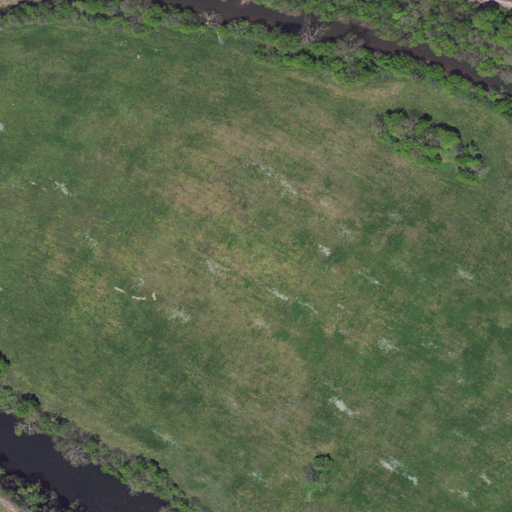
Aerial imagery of island in Virginia named Woods Island containing pasture, deciduous forest, open water, evergreen forest, grassland, herbaceous wetlands, and shrub